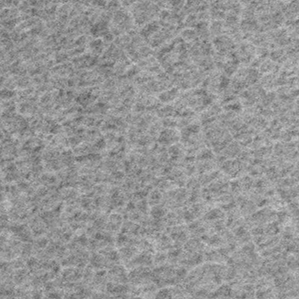
Label: frost